【题型】选择题　【知识点】平面几何　【难度】medium
如图，正方形$ABCD$的边长为4，$E$是$AD$的中点，$P$是$AB$上的动点，在$AD$的下方作$\angle PEQ=90^\circ$，设$AP=x$，正方形$ABCD$中在$\angle PEQ$右方的部分面积为$y$，则$y$关于$x$的函数图象大致是 (\quad)

A.

B.

C.

D.

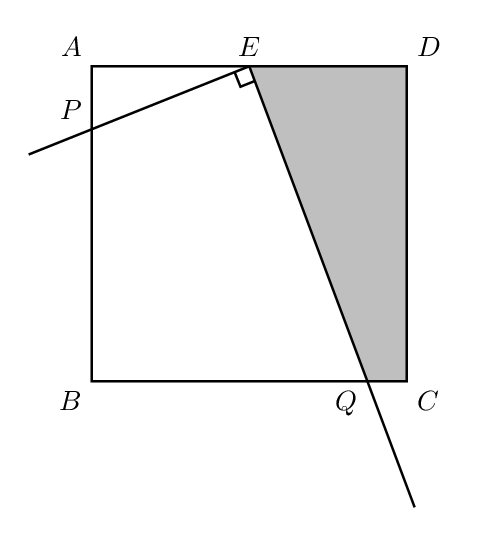
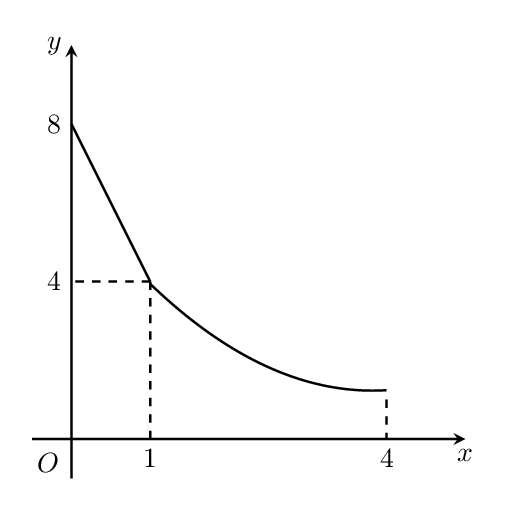
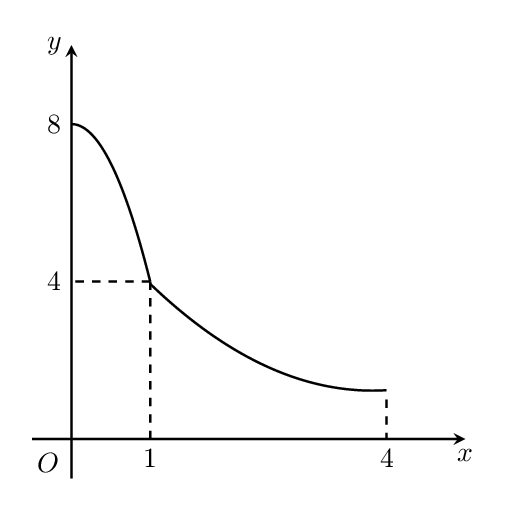
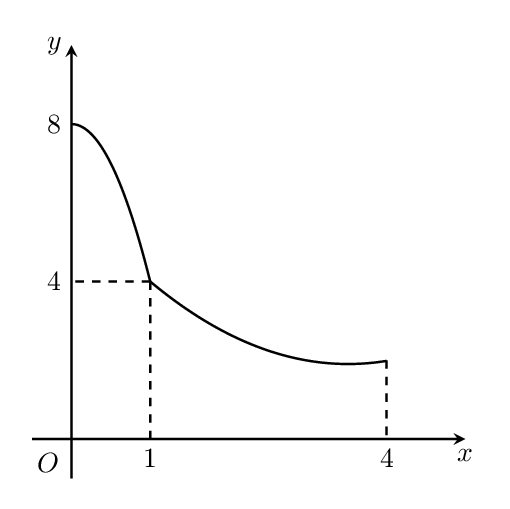
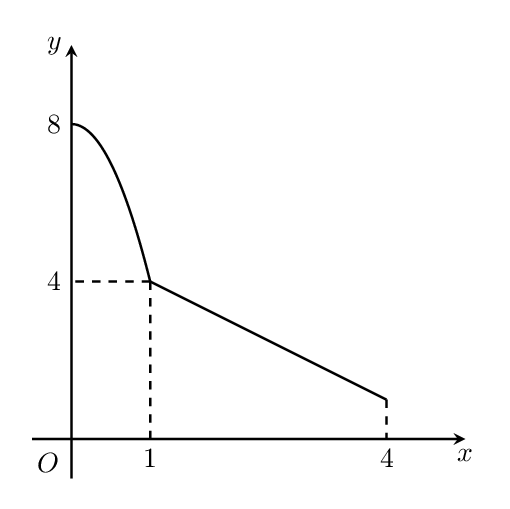
【解答】
\vspace{8pt}
\textbf{【答案】}A

\vspace{5pt}
\textbf{【详解】}解：如图1：当$0\leq x\leq1$时，点$Q$在$BC$上．过点$E$作$EF\perp BC$于点$F$，则$EF=4$，$BF=AE=2$，

$\because$ $EF\perp AD$，

$\therefore$ $\angle AEP+\angle FEF=90^\circ$

$\because$ $\angle PEQ=90^\circ$，

$\therefore$ $\angle PEF+\angle FEQ=90^\circ$，

$\therefore$ $\angle AEP=\angle FEQ$，

$\because$ $\angle EFQ=\angle A=90^\circ$，

$\therefore$ $\triangle AEP\backsim\triangle FEQ$，

$\therefore$ $\dfrac{AP}{FQ}=\dfrac{AE}{EF}=\dfrac{1}{2}$，即$FQ=2AP=2x$．

$\therefore$ $CQ=2-2x$，

$\therefore$ $y=\dfrac{1}{2}\times(2+2-2x)\times4=-4x+8$；

如图2：当$1< x\leq4$时，点$Q$在$CD$上．

$\because$ $\angle AEP+\angle DEQ=\angle DEQ+\angle DQE$，

$\therefore$ $\angle AEP=\angle DQE$，

$\because$ $\angle A=\angle D=90^\circ$，

$\therefore$ $\triangle AEP\backsim\triangle DQE$，

$\therefore$ $\dfrac{AP}{DE}=\dfrac{AE}{DQ}$

$\therefore$ $DQ=\dfrac{AE\cdot DE}{AP}=\dfrac{4}{x}$，

$\therefore$ $y=\dfrac{1}{2}\times2\times\dfrac{4}{x}=\dfrac{4}{x}$．

故选A．
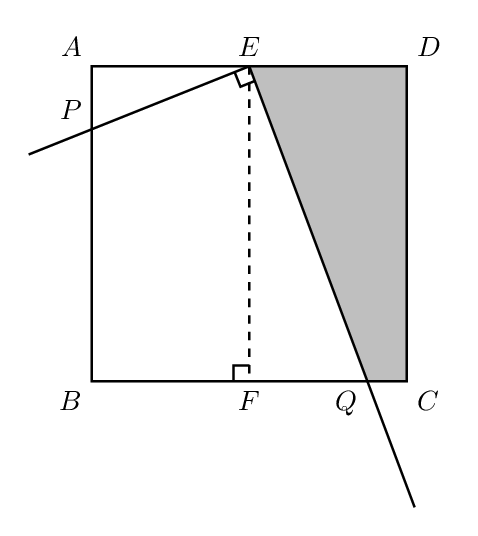
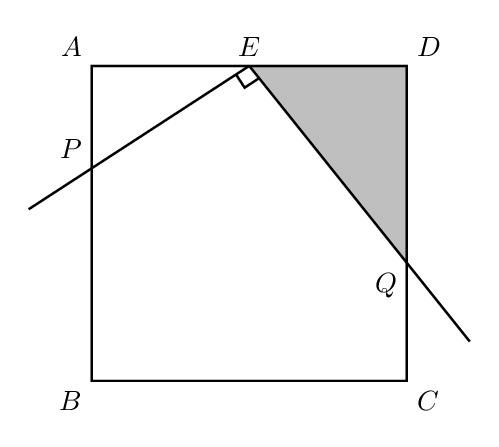